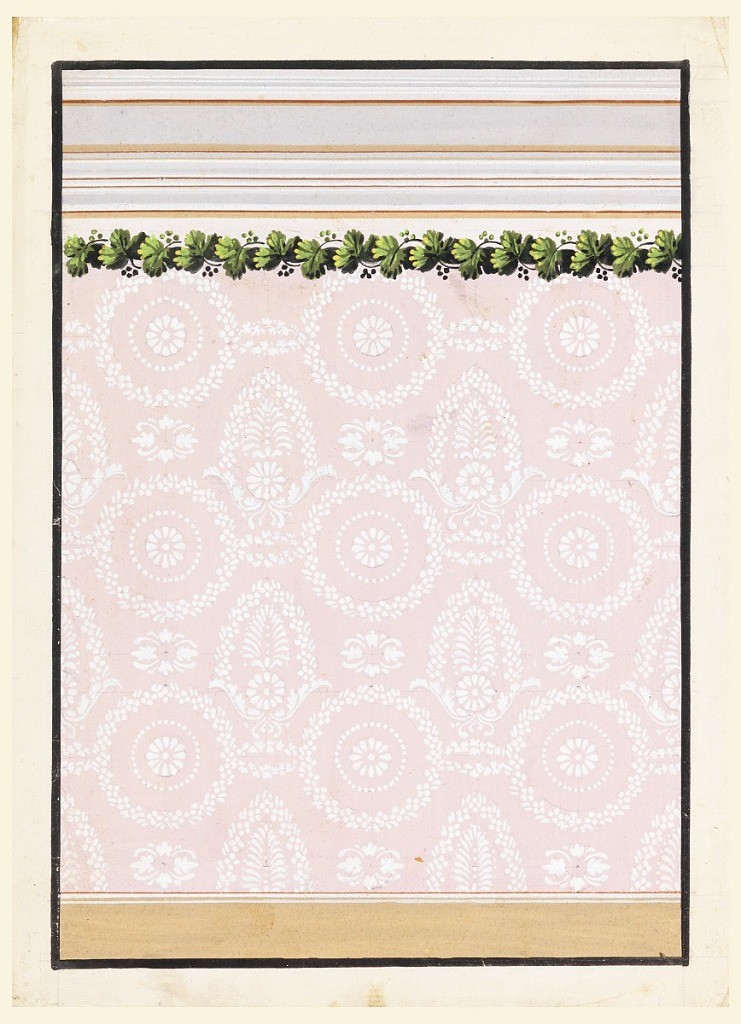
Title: Wallpaper Design
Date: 1835–50
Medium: Brush and gouache, graphite on white paper
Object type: Drawing
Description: A dado is shown at the bottom, and a high entablature on top. the panel shows horizontal rows of circular wreaths, with rosettes, which are connected by small ones which are shown perspectively. Above these stand palmette motifs; above the tops of the great wreaths are clasp motifs. A vine garland is on top, the upper part of which is shown against a rose background.